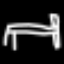
Label: bed